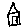
Label: house